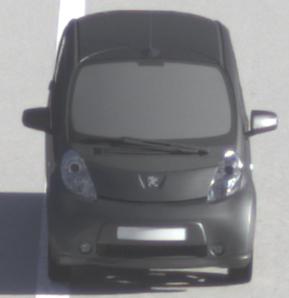
Make: Peugeot
Model: iOn
Detailed model: iOn
Model produced from: 2010/12
Model produced until: 2013/02
Doors: 5
Color: gray
Road condition: dry road
Daytime: morning or afternoon
Contrast: high contrast